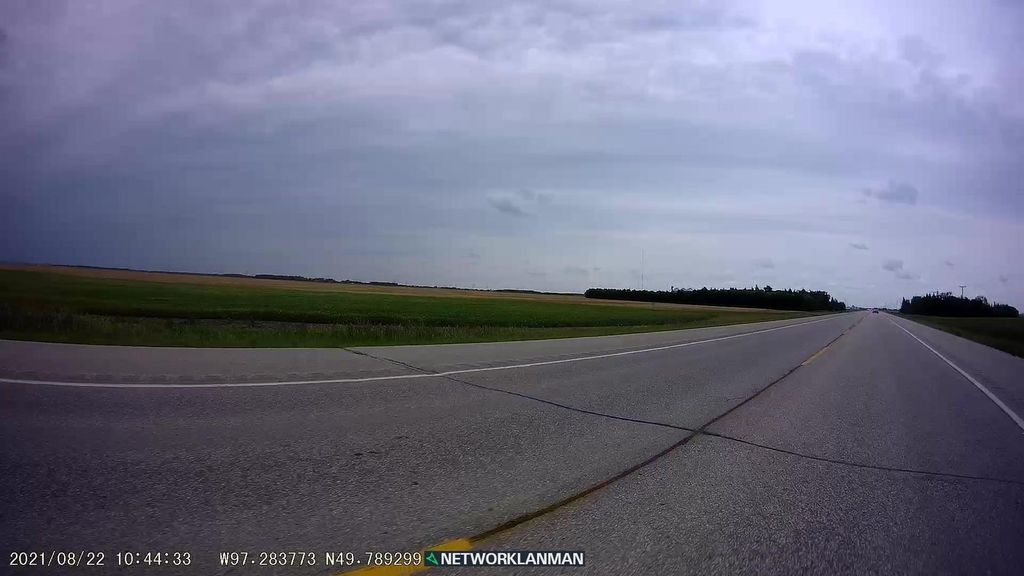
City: winnipeg